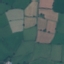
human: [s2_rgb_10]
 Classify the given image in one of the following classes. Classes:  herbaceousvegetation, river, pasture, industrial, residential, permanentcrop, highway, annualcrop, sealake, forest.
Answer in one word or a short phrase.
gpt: Pasture